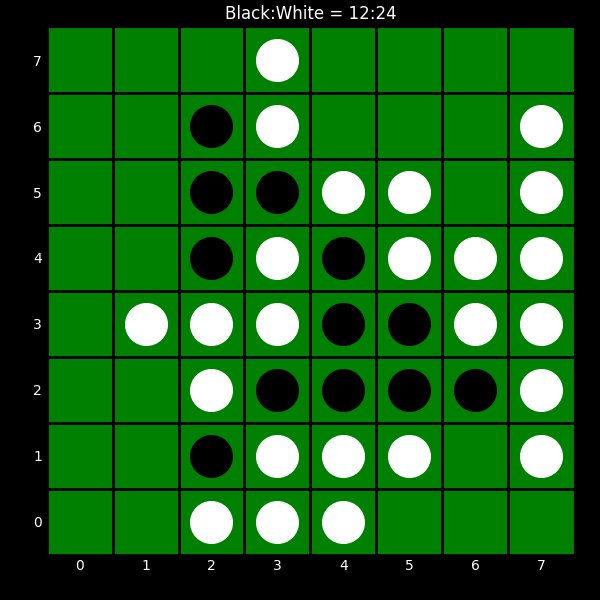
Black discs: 12
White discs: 24